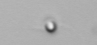
Label: nanoplankton_mix